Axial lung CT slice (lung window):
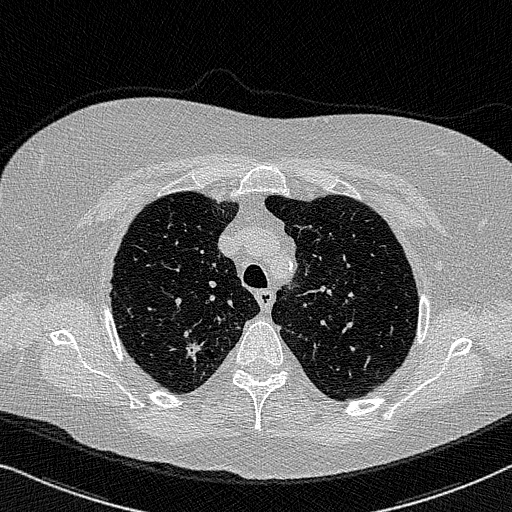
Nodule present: yes
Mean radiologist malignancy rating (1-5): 4.25